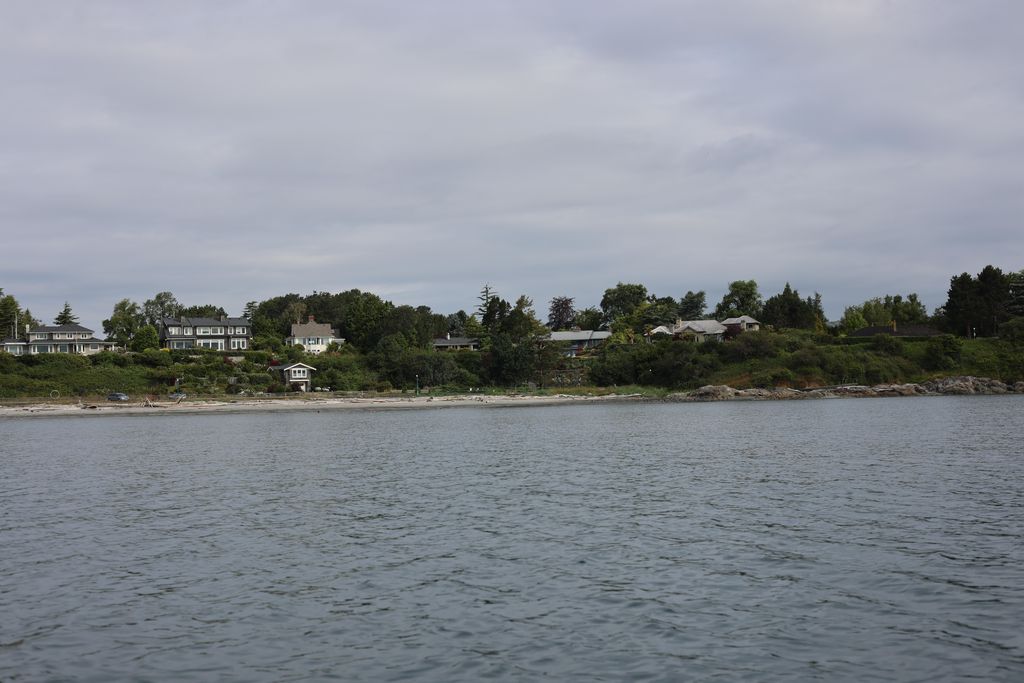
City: victoria